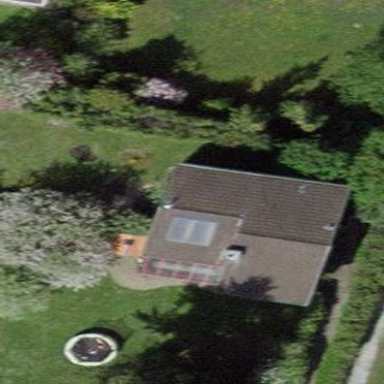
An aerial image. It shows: Simple and straightforward house.